Field crop: tomato
Growth stage: 1
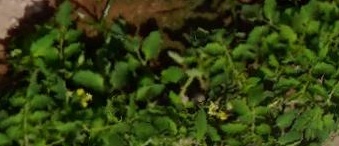
Species: tomato